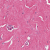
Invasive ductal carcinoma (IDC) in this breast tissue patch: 0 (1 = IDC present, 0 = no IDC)